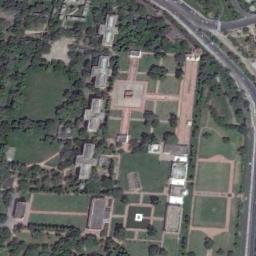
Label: palace